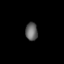
Tissue: lung
Cell type: Fibroblasts
Senescence score: 0.5745
Nuclear area (px): 211
Mean DAPI intensity: 101.81